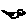
Label: bird